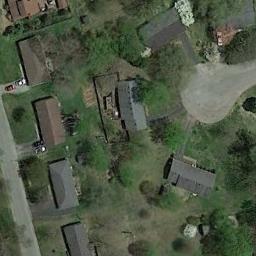
Label: residential